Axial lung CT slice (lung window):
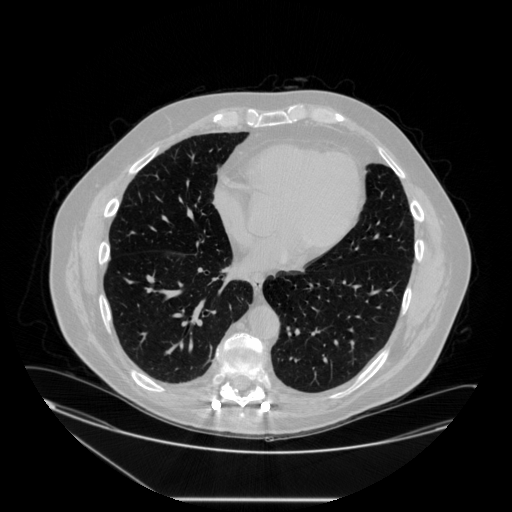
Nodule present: no